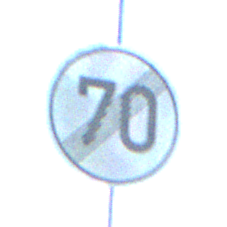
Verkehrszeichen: EndeGeschwindigkeit70
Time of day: MorningAfternoon
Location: Outdoor (Nature)
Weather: Clear
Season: NotSpecified
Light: Natural